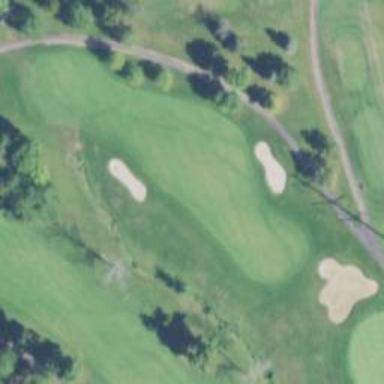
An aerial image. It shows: Golf hole.